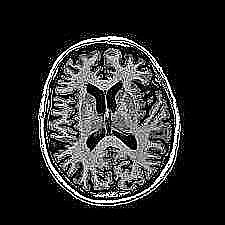
Label: notumor